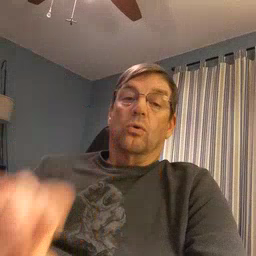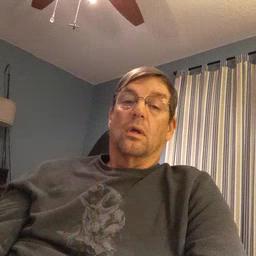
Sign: into